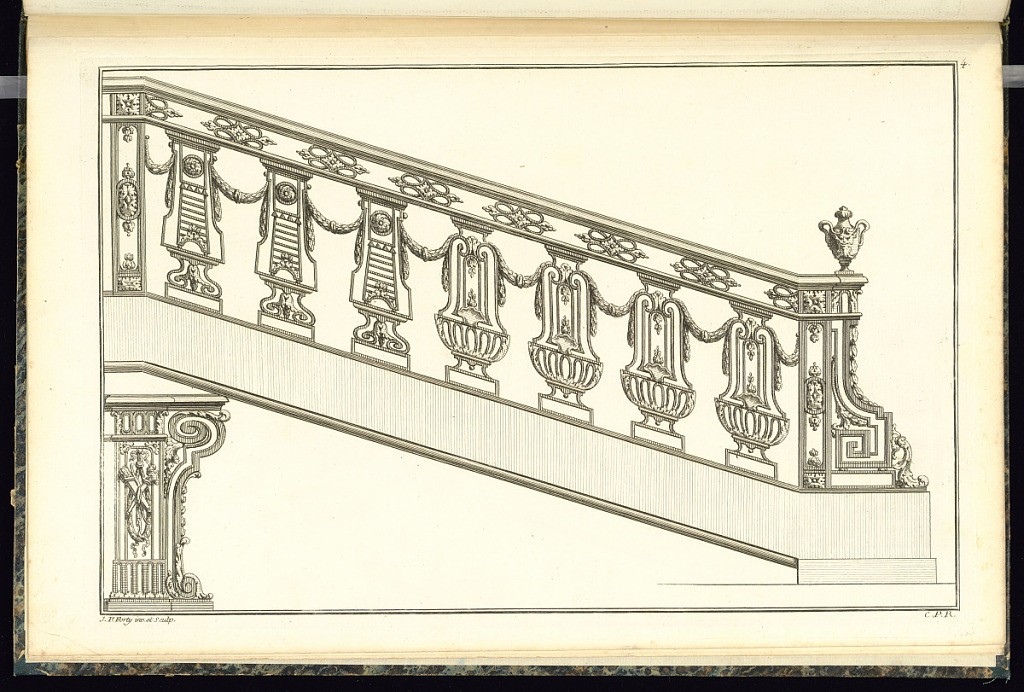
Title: Staircase Balustrade Design
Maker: Jean François Forty, active 1775 – 1790
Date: late 18th century
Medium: Etching and engraving on laid paper
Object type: Print
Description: Design for an ornamental ironwork staircase balustrade decorated with scrolling leaves (rinceaux), foliate scrolls, fleurons, rosettes, laurel leaf festoons, shell cartouches, meander motif a vase finial, flaming torch and quiver of arrows. The plate is signed and numbered.